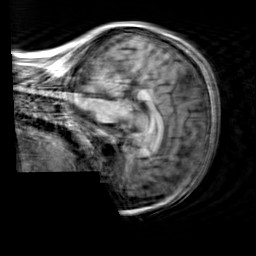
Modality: T1w
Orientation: sagittal
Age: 23
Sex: female
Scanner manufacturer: siemens
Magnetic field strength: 3 T
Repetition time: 2.3 s
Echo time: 0.00303 s